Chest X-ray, PA view. Patient: 62 years old, sex F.
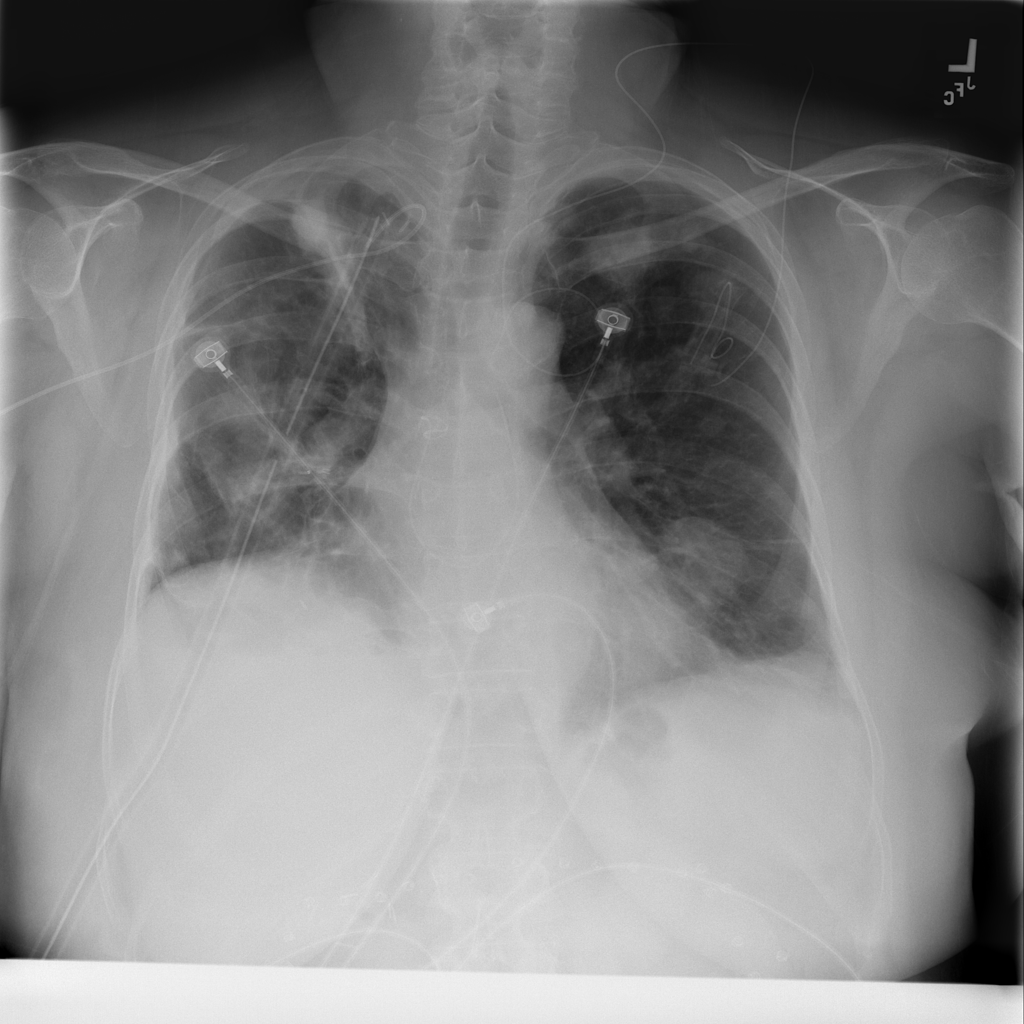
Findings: No Finding